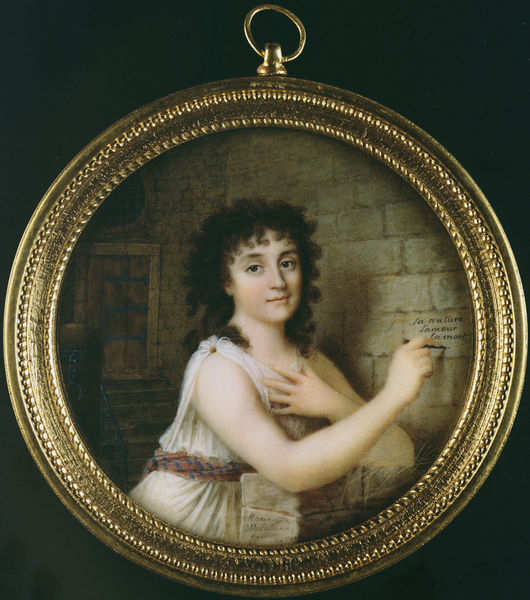
Titel: Portrait présumé de Mme Tallien en prison, écrivant sur le mur: “la nature l’amour la mort“; Portrait vermutlich der Mme Tallien im Gefängnis, an die Wand schreibend: „die Nature die Liebe der Tod“
Künstler: Marianna Waldstein
Institution: Collection E.P.S.
Schlagwörter: hand, nackt, weiß, mädchen, braun, fenster, frau, hell, kleid, schmuck, schwarz, tür, gürtel, jung, wand, arme, augen, rahmen, stein, bild, portrait, porträt, öl, gitter, gold, haare, locken, kreis, rund, lächeln, schrift, liebe, kette, mauer, steinmauer, türe, treppe, verzierung, geländer, stufen, ring, halskette, keller, worte, stift, gefängnis, kerker, anhänger, amulett, schreiben, aufgestützt, herz, hoffnung, miniatur, dunkelhaarig, schreibend, verlies, chiton, türbeschläge, gefangenschaft, vergittertes fenster, zuversichtlich, told, l’amour